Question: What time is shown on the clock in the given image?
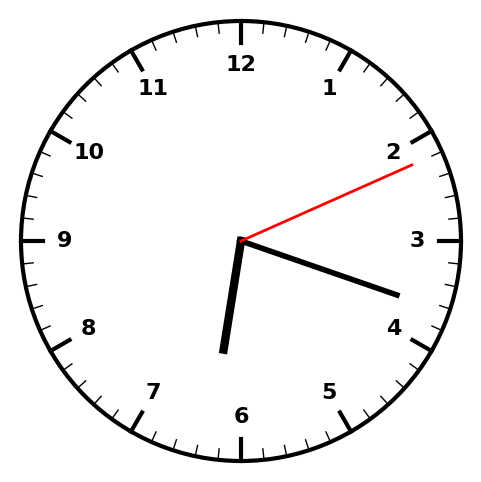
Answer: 06:18:11